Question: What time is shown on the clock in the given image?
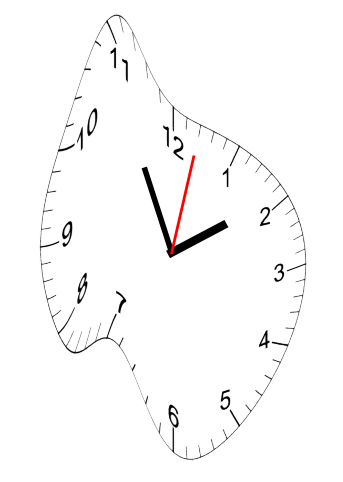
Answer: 01:55:02